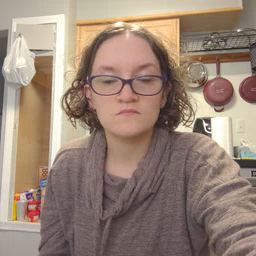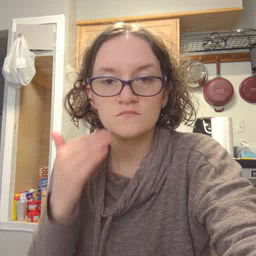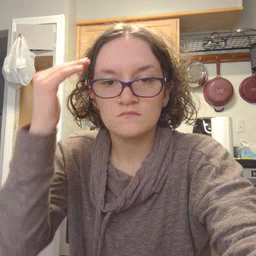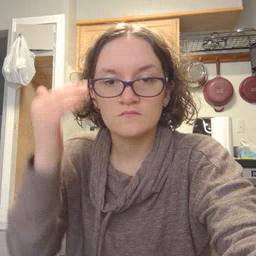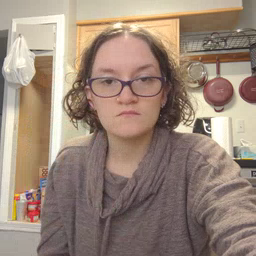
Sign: head